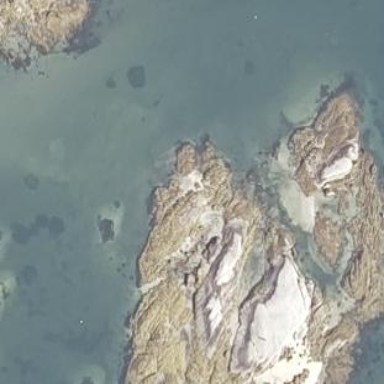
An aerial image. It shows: Breathtaking coastline.